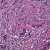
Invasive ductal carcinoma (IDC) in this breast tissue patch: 1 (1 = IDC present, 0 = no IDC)